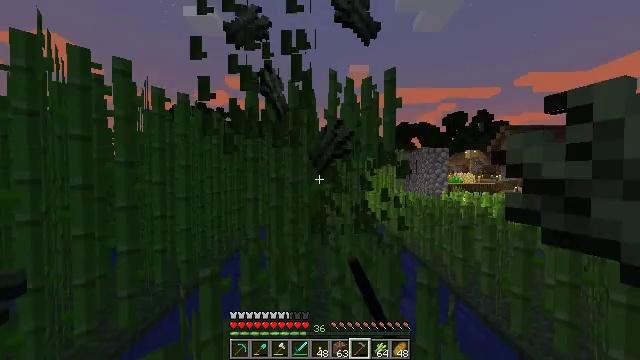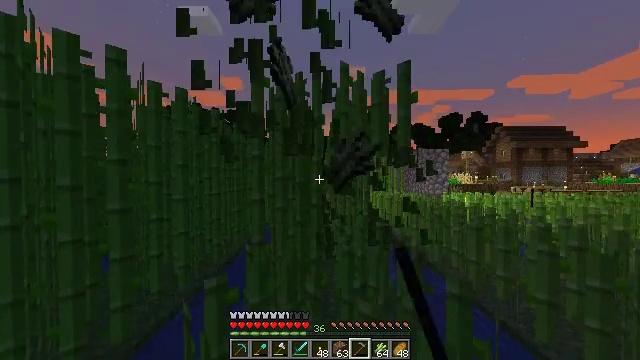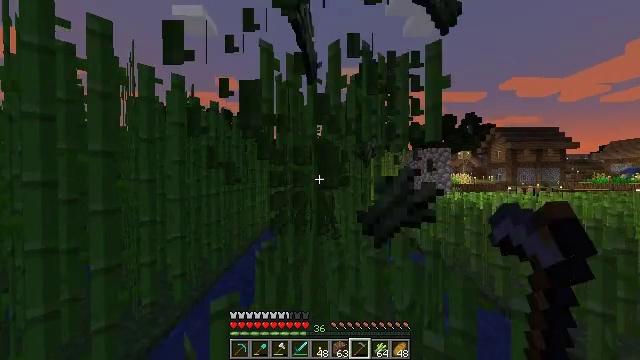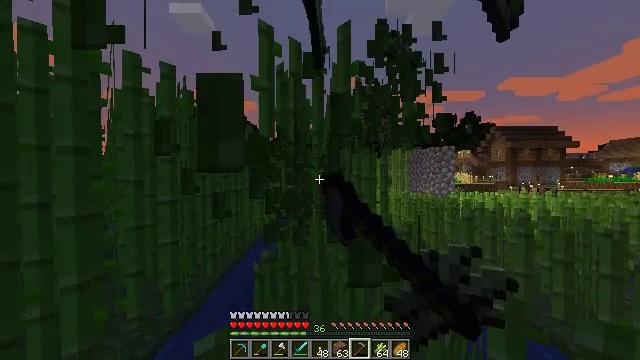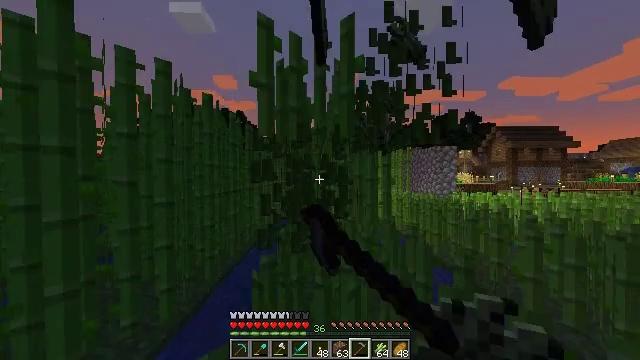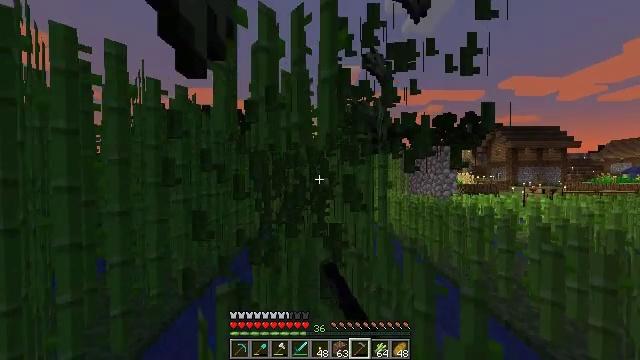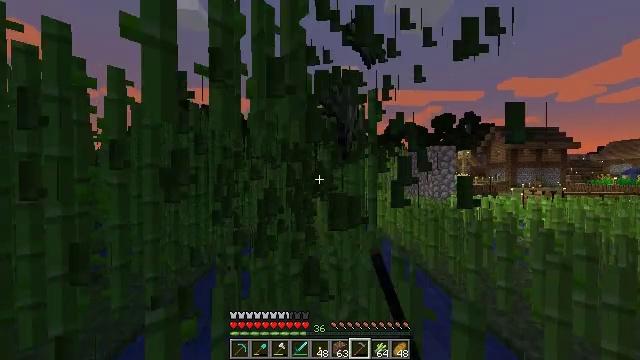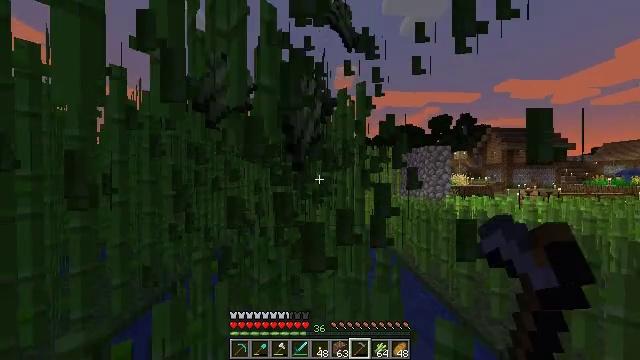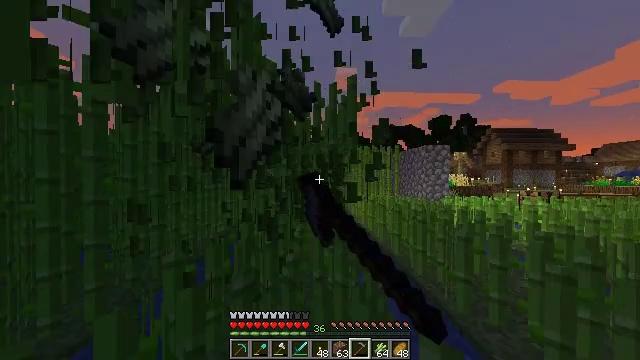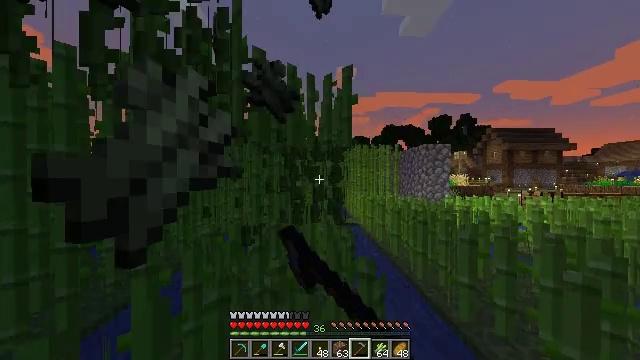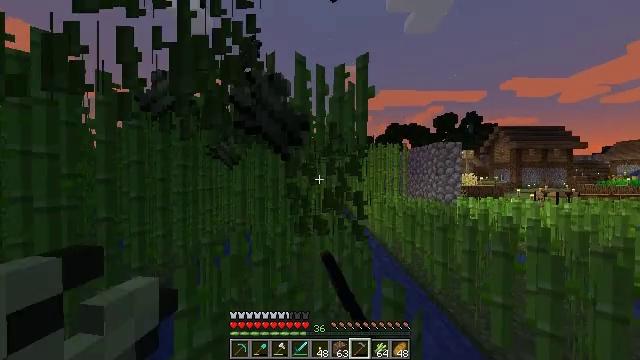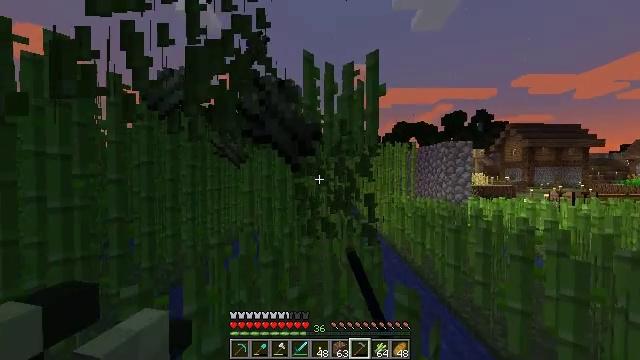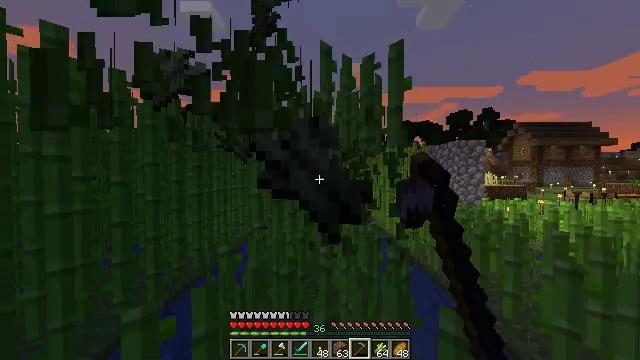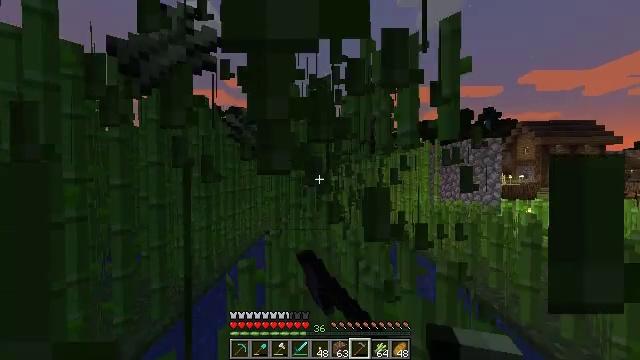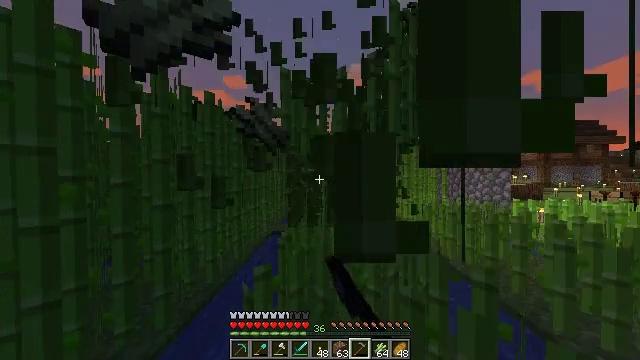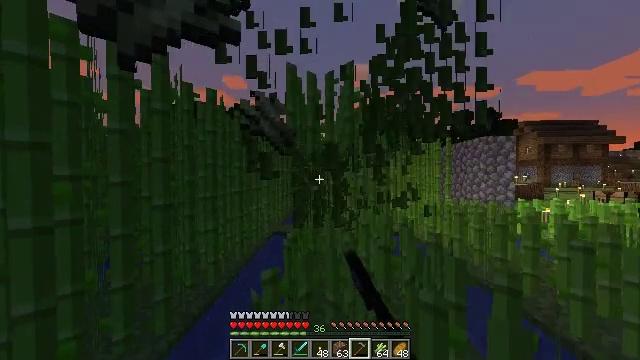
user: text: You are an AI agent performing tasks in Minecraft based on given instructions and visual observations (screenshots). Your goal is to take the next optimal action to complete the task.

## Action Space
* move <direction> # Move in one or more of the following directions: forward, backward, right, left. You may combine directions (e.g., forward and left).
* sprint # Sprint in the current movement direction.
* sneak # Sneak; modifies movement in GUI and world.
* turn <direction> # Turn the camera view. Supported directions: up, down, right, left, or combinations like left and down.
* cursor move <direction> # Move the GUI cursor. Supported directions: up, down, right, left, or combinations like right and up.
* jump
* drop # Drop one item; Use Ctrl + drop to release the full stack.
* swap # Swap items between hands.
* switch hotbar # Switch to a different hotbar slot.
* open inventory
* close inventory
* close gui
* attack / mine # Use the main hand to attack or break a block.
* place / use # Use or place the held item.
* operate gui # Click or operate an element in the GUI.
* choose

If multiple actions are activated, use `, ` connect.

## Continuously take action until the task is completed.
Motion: motion action
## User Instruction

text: Harvest sugar cane from the plant.
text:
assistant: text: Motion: move forward and move left, sprint, turn right, attack / mine
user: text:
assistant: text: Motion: move forward, sprint, turn right, attack / mine
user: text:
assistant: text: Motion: move forward, sprint, attack / mine
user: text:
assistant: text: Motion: move forward and move right, sprint, attack / mine
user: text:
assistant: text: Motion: move forward and move right, sprint, attack / mine
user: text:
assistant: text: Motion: move forward and move right, sprint, attack / mine
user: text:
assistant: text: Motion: move forward and move right, sprint, attack / mine
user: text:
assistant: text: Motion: move forward and move right, sprint, attack / mine
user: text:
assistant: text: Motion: move forward and move left, sprint, attack / mine
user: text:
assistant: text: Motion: move forward and move left, sprint, attack / mine
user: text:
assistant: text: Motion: move forward and move left, sprint, turn left, attack / mine
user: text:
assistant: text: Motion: move forward and move left, sprint, attack / mine
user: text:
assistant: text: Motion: move forward and move left, sprint, attack / mine
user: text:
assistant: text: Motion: move forward and move left, sprint, attack / mine
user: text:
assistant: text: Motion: move forward, sprint, attack / mine
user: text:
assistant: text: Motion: move forward and move right, sprint, turn right, attack / mine
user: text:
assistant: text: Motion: move forward and move right, sprint, turn right, attack / mine
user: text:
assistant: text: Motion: move forward and move right, sprint, turn right, attack / mine
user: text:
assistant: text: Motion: move forward and move right, sprint, attack / mine
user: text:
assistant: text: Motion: move forward and move right, sprint, attack / mine
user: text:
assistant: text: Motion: move forward and move right, sprint, attack / mine
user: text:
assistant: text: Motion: move forward and move left, sprint, turn left, attack / mine
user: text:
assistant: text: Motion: move forward and move left, sprint, turn left, attack / mine
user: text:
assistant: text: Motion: move forward and move left, sprint, turn left, attack / mine
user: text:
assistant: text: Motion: move forward and move left, sprint, attack / mine
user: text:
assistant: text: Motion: move forward and move left, sprint, attack / mine
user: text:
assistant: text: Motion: move forward and move right, sprint, attack / mine
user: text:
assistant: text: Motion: move forward and move right, sprint, turn right, attack / mine
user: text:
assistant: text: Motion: move forward and move right, sprint, turn right, attack / mine
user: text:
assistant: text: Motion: move forward and move right, sprint, turn right, attack / mine